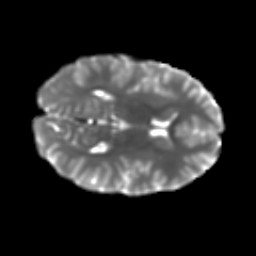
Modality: T2w
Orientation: axial
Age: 12
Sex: male
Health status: ill
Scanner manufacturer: ge
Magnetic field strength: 3 T
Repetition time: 6.752 s
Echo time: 0.079 s